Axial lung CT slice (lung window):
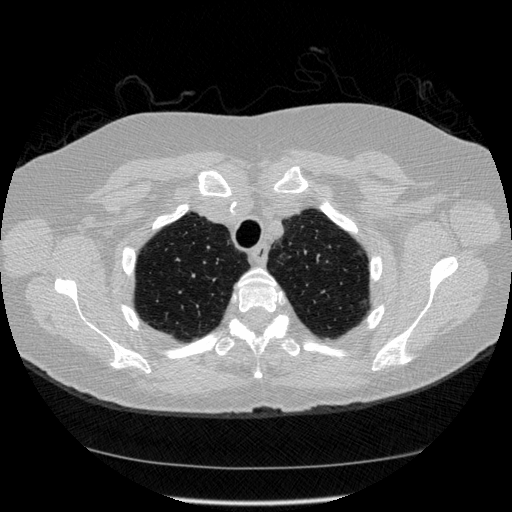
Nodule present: no